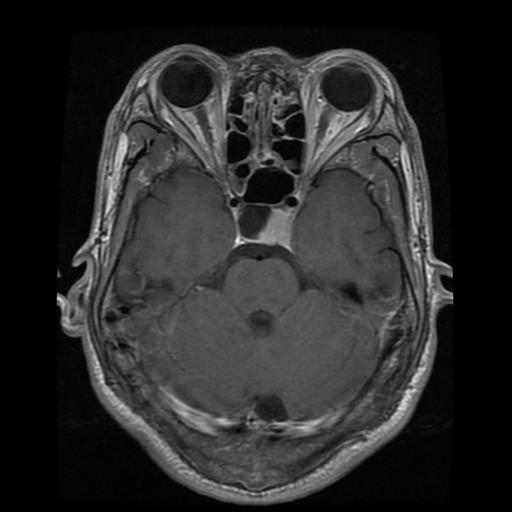
Label: pituitary